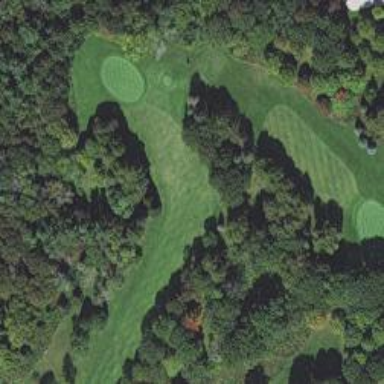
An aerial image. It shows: Golf fairway in the image.